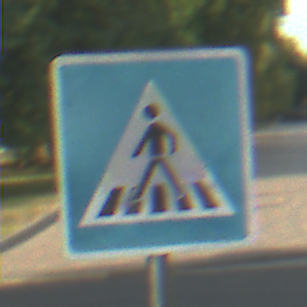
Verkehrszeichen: FussgaengerueberwegRechts
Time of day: SunriseSunset
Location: Outdoor (Suburban)
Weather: PartlyCloudy
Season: NotSpecified
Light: Natural